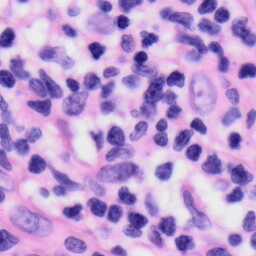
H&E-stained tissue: Skin